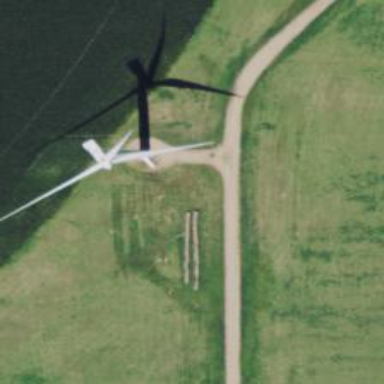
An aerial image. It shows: Wind turbine generator that utilizes wind as its source for generating electricity. It is of the horizontal axis type.